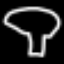
Label: mushroom